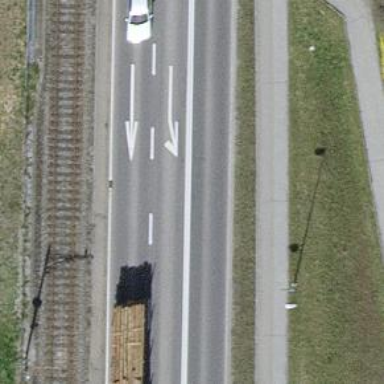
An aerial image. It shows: Primary highway bridge with asphalt surface. There is cycle track on the right side.